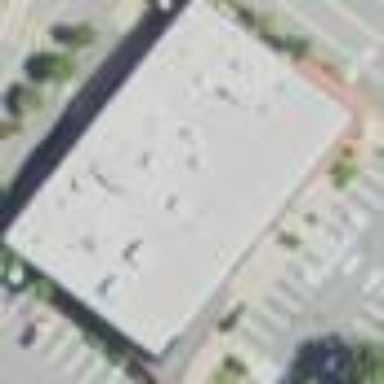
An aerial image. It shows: Retail building.